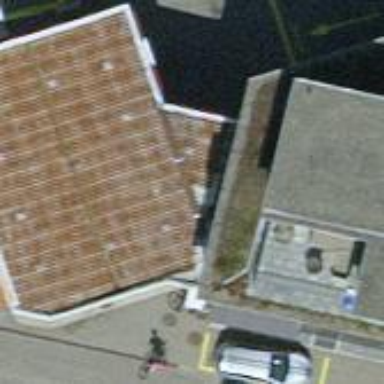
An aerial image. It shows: View of roof of building.